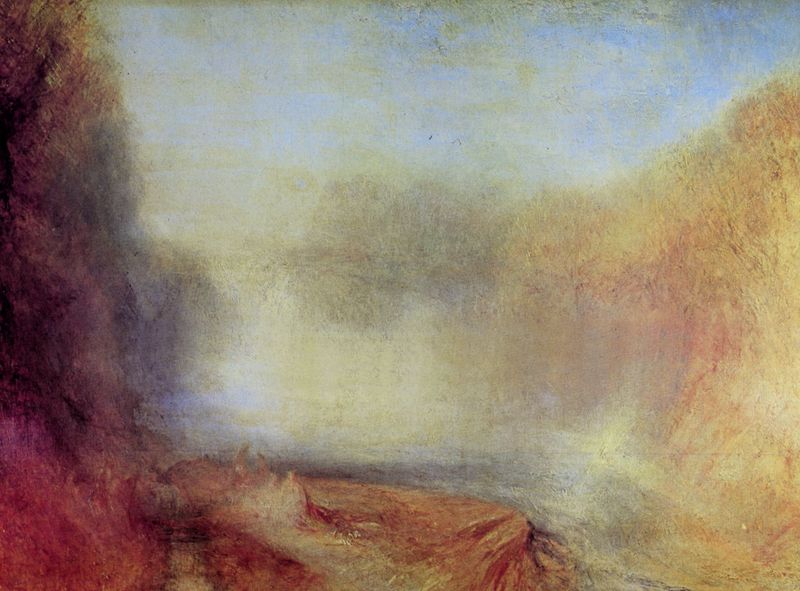
Titel: Der Wasserfall des Clyde
Künstler: William Turner
Standort: Port Sunlight (Cheshire)
Institution: Lady Lever Art Gallery
Schlagwörter: baum, berg, blau, dunkel, felsen, gemälde, himmel, meer, schatten, wasser, weiß, wolken, aquarell, bäume, fluss, gelb, grün, impressionismus, landschaft, menschen, ocker, see, ufer, braun, grau, hell, licht, pastell, schwarz, blick, rot, weg, beige, malerei, mensch, stein, steine, bild, bach, horizont, hügel, natur, sonnenaufgang, spiegelung, weite, wind, einsam, gewässer, rauch, sonne, gold, england, tal, wald, wasserfall, zart, aussicht, küste, strand, wellen, abstrakt, berge, farben, fels, dunst, nebel, sonnenuntergang, schlucht, nebelig, romantik, luft, sturm, turner, wogen, stimmung, baumkrone, abstraktion, ozean, waldrand, regen, wasserfarben, sonnig, james, trüb, landschaftsbild, verschwommen, verwischt, sonnenschein, gefühl, auflösung, william, bäme, flußlauf, william turner, unendlichkeit, james turner, lauft, schwimmend, unendlich, schwarrz, j.w.m. turner, diffusion